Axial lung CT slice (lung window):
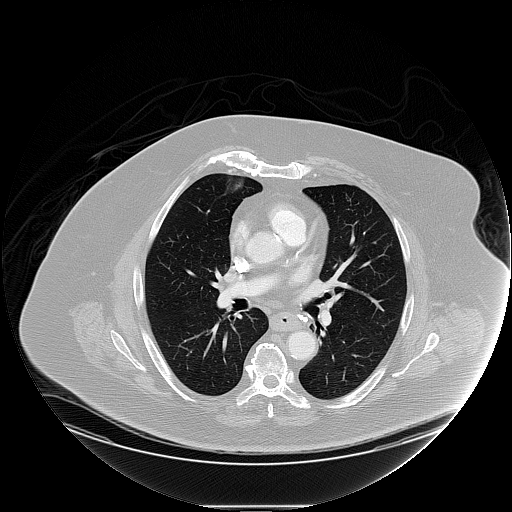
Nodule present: no